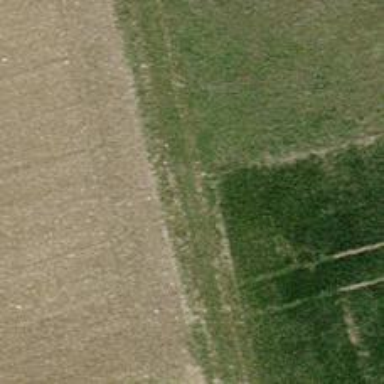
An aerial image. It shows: Grass track with grade5 tracktype.